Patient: sex F, age 38
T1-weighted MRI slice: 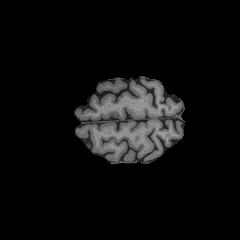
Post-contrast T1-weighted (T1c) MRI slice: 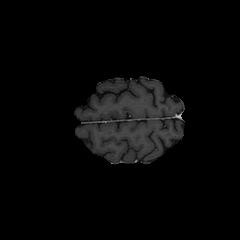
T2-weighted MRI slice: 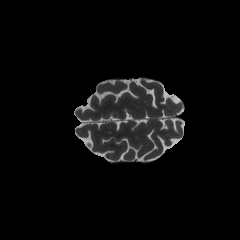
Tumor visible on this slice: no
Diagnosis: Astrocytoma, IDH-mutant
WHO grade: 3